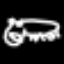
Label: frog